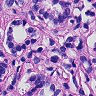
Metastatic tissue present: yes